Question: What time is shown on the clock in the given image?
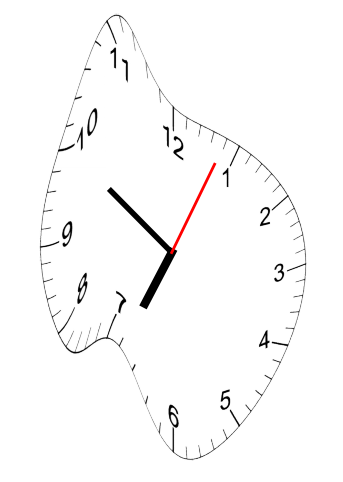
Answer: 06:50:04